Question: I've been pondering this question for quite some time. Ever since I saw that this piece of code:
'''
document.createElement('myelement');
'''
resulted in this:

I've just been wondering if it's a flaw or if you can really make these up. I know that I can see the made-up element right there but how would I use it? How do I give it semantic meaning in HTML?
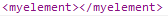
Answer: > I've just been wondering if it's a flaw
It's not a flaw exactly. It's a very useful feature of browsers that they permit the construction of elements and attributes that are not valid to any existing specification. It means that when new additions are made to those specifications, all the existing browsers will automatically support them.
> How do I give it semantic meaning
Just get everyone else to agree as to what it means. If you invent a <URL> element and I agree as to what that element means, then it has acquired semantic meaning. The more people who agree with the meaning, the more useful it becomes. The classical way to get everyone to agree is to write a specification, publish it, and advocate it.
This is what <URL>.